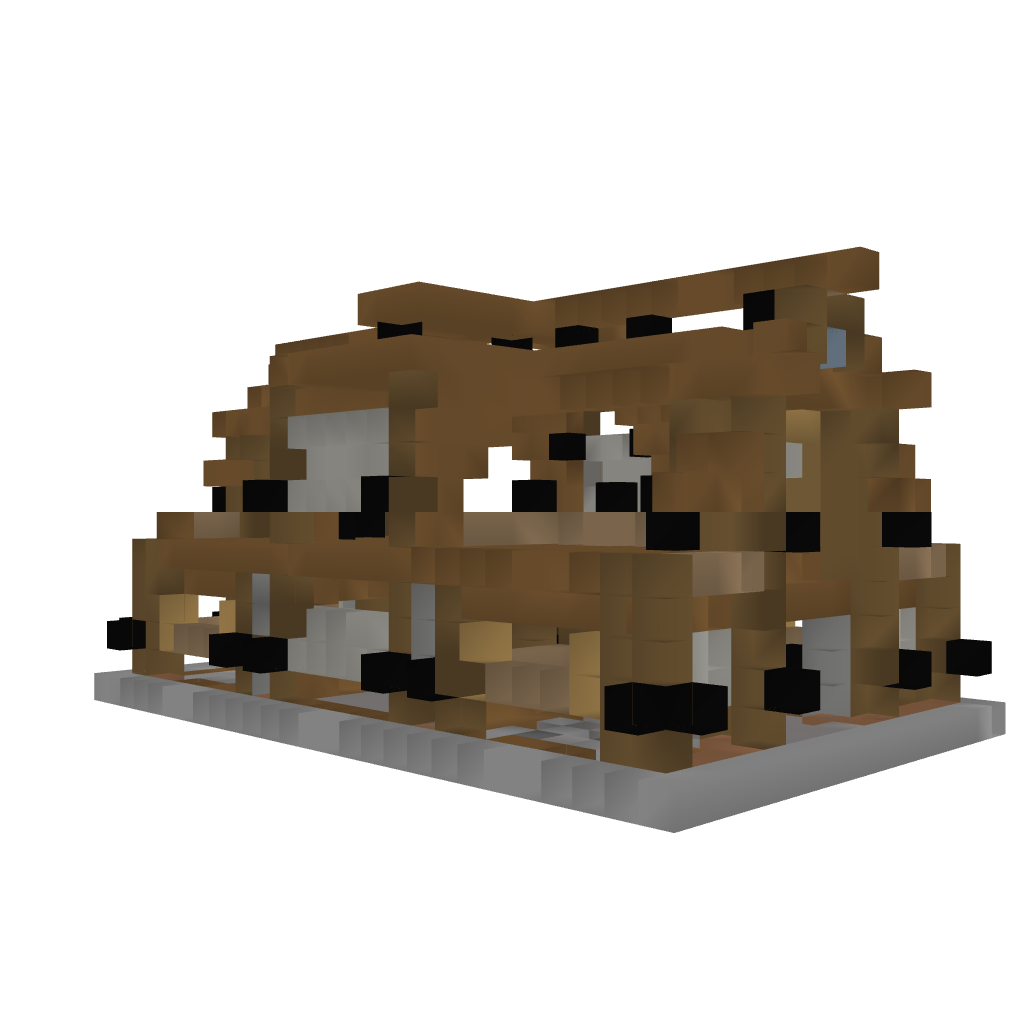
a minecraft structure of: Rustic Barn